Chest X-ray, PA view. Patient: 45 years old, sex M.
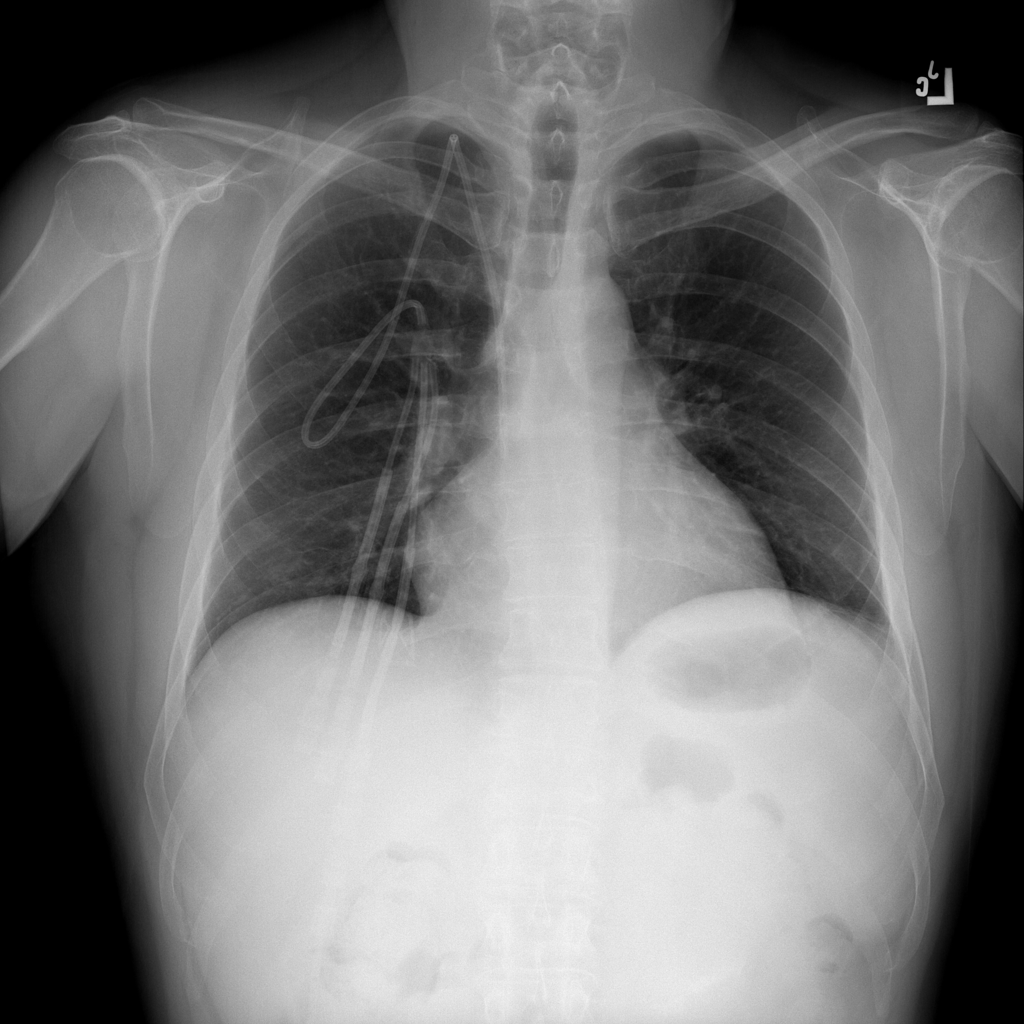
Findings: No Finding